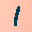
Label: 1